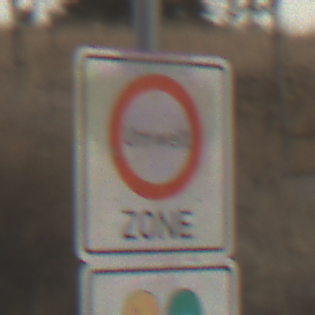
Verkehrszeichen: BeginnUmweltzone
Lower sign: FreistellungVomVerkehrsverbot2
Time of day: SunriseSunset
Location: Outdoor (RoadRail)
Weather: PartlyCloudy
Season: NotSpecified
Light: Natural